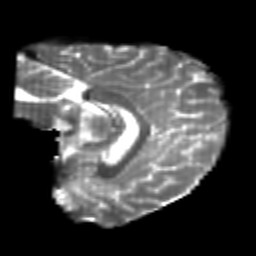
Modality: T2w
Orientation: sagittal
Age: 25
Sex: male
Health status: healthy
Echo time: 0.074 s